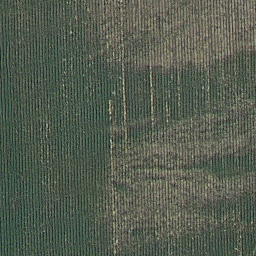
Label: agricultural